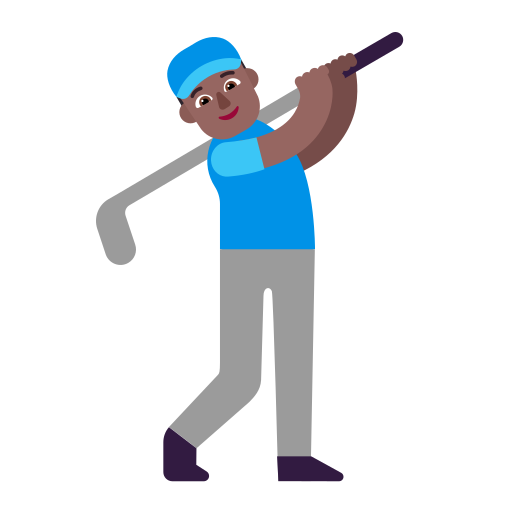
man golfing flat  dark